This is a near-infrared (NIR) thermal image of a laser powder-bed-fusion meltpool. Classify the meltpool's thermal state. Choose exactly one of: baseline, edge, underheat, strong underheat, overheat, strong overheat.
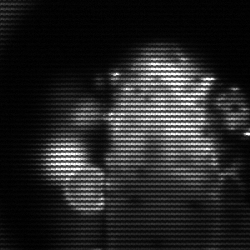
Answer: strong underheat